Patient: sex F, age 66
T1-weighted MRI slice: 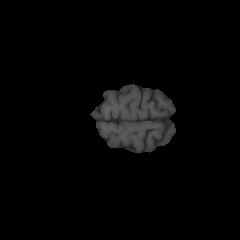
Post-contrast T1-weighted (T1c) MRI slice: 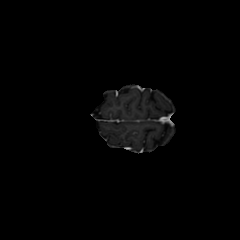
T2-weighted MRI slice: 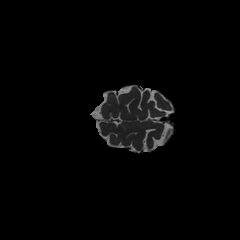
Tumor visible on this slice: no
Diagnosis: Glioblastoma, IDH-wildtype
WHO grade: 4